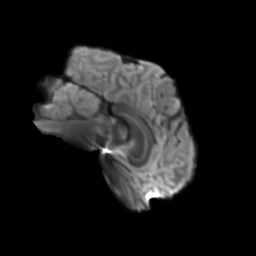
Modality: T2w
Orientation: sagittal
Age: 20
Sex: male
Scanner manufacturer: siemens
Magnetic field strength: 3 T
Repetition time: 3.23 s
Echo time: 0.0892 s